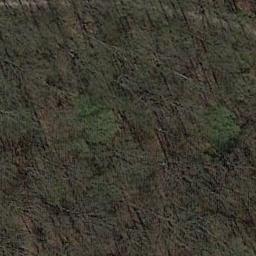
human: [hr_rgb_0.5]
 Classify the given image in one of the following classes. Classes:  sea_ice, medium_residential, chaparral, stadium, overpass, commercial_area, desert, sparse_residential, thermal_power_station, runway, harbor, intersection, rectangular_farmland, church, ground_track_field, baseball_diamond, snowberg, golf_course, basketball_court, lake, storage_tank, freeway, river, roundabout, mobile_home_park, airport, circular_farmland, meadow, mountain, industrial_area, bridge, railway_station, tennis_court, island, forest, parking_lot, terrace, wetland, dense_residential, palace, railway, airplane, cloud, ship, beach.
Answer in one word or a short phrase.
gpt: forest